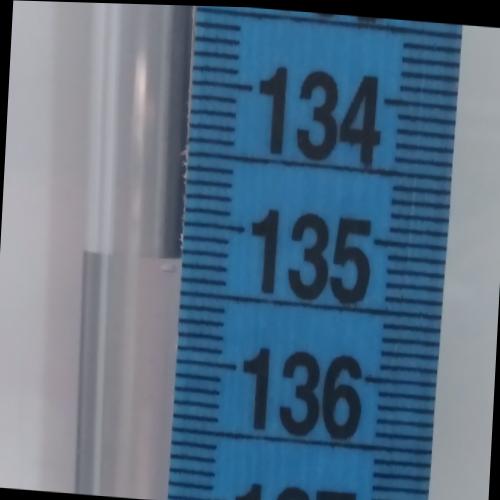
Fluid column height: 135.3 cm